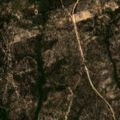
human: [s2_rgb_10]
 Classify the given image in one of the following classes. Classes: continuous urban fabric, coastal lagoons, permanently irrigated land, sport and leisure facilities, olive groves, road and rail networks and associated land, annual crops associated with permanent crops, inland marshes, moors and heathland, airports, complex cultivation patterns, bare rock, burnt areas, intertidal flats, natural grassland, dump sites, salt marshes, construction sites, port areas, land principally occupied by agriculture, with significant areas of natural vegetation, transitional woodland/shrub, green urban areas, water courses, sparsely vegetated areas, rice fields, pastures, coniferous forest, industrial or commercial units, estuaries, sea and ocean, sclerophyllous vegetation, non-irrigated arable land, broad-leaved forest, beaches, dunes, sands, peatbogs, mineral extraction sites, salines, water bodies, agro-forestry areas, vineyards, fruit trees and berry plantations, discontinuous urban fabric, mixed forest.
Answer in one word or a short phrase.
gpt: broad-leaved forest